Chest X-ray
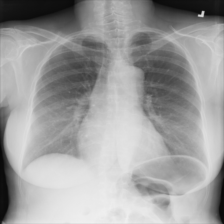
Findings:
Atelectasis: negative
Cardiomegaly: negative
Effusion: negative
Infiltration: negative
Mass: negative
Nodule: negative
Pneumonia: negative
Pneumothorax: negative
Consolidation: negative
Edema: negative
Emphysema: negative
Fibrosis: negative
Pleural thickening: negative
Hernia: negative